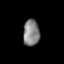
Tissue: prostate
Cell type: Fibroblasts
Senescence score: 0.71
Nuclear area (px): 424
Mean DAPI intensity: 131.993